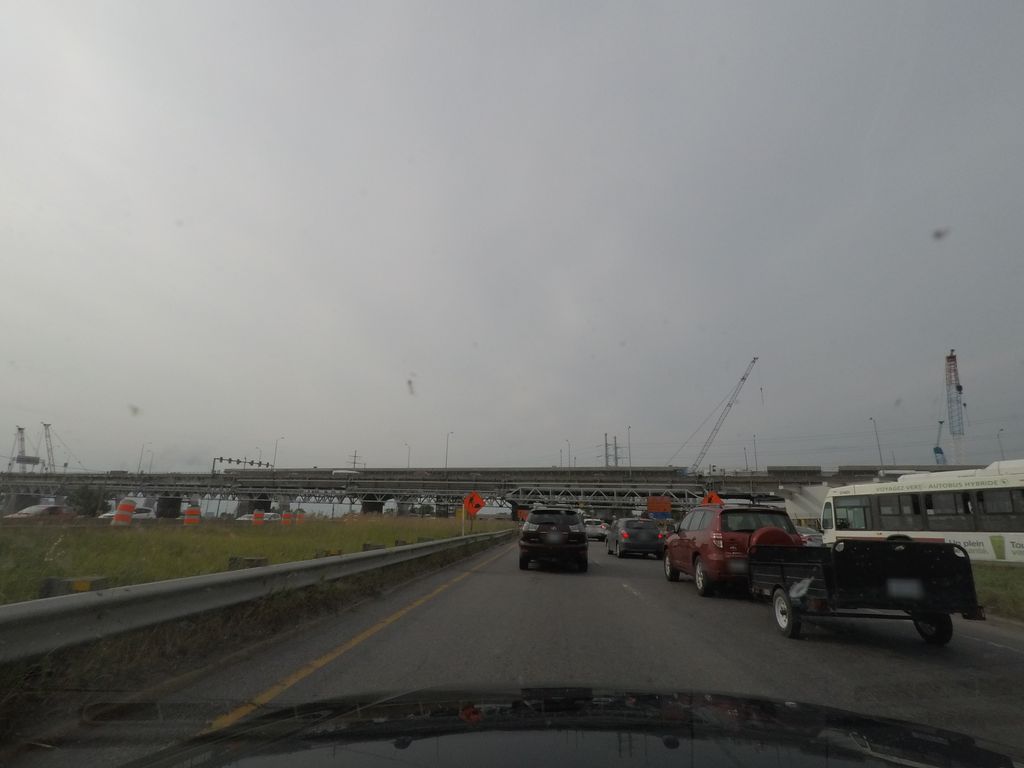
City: montreal